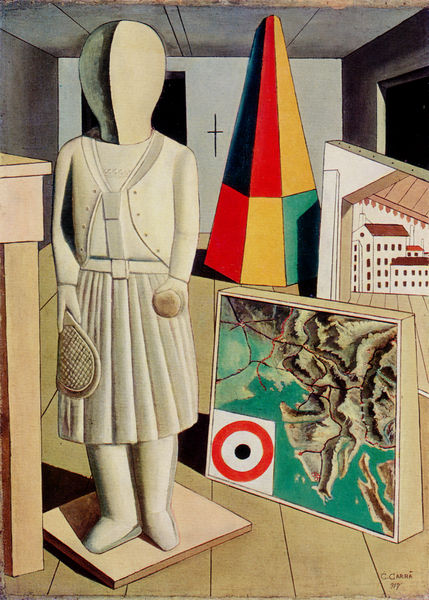
Titel: La musa metafisica
Künstler: Carlo Carrà
Standort: Milano
Institution: Collezione Emilio Jesi
Schlagwörter: berg, blau, dunkel, gemälde, weiß, gelb, grün, frankreich, grau, hell, raum, schwarz, tisch, tür, zimmer, rot, ball, rock, jacke, bild, boden, figur, decke, skulptur, berge, dielen, krawatte, homme, jaune, symbolisme, vert, weste, italie, kreuz, kegel, scheibe, blanc, noir, tete, puppe, karte, tennis, tennisschläger, maison, blanche, chambre, jupe, rouge, landkarte, femme, pyramide, paysage, peinture, robe, carte, fille, architecture, porte, plan, abstrait, couleurs, toile, sculpture, miro, tableau, statue, noirs, table, croix, mannequin, moderne, modernité, leger, dame, chirico, cubisme, surrealisme, de chirico, debout, abstract, fadenkreuz, immeuble, dali, parquet, futurisme, zielscheibe, figure, surrealiste, abstact, abstrac, architectue, balle, barra, batiment, batiments, carra, chrico, cible, cone, cravatte, de pisis, figurine, futurisùe, geographique, gilet, immeubles, joueur de teniis, kubisme, muse metaphysique, pallon, peinture métaphysique, picabia, pittura metafisica, quille, racket, raquette, spatial, symbole, symboles, tabel, tennisspielerin